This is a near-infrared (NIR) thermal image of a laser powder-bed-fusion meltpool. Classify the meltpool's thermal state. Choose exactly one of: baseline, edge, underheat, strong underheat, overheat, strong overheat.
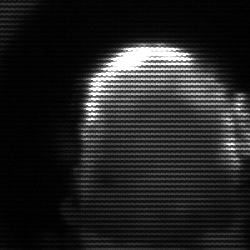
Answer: baseline